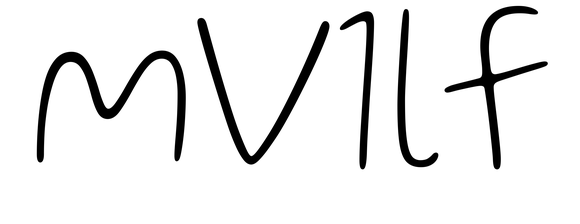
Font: Gluten_Thin